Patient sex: F
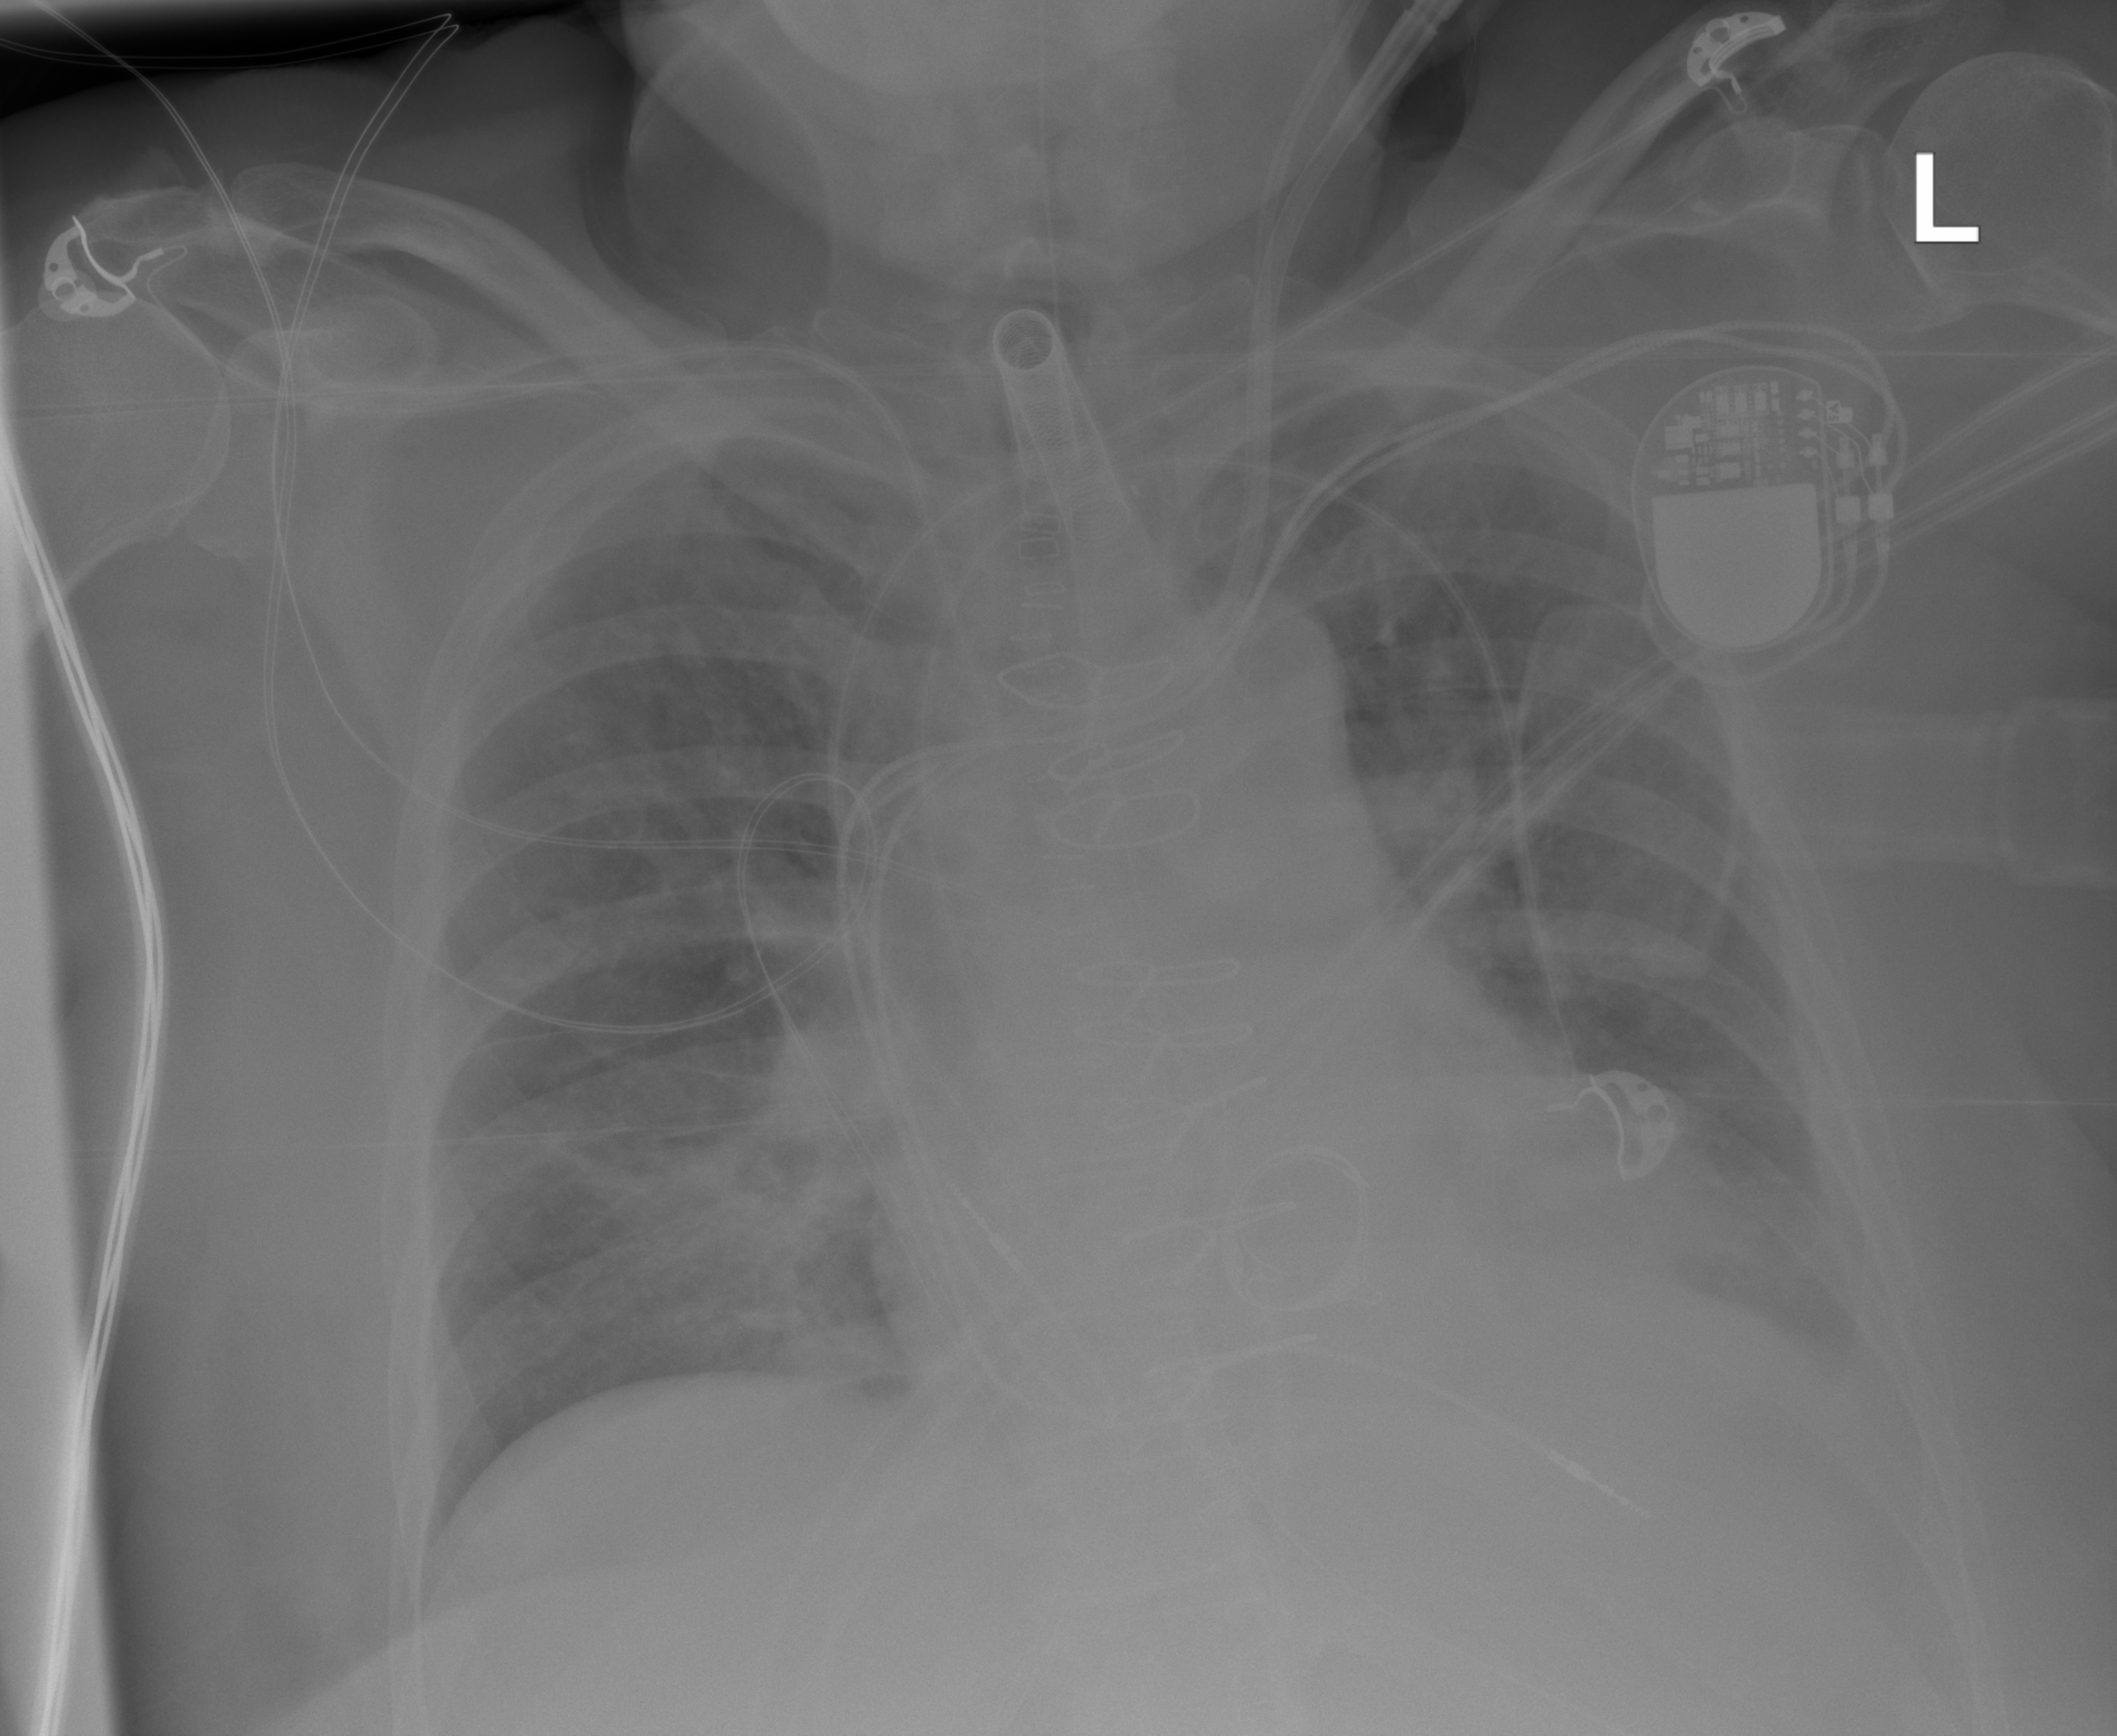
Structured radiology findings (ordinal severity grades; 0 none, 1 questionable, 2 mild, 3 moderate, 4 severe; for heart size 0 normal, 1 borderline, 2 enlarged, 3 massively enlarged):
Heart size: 2
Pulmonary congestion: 2
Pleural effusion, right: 0
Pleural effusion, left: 2
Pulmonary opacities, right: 2
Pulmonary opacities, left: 0
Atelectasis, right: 2
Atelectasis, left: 2